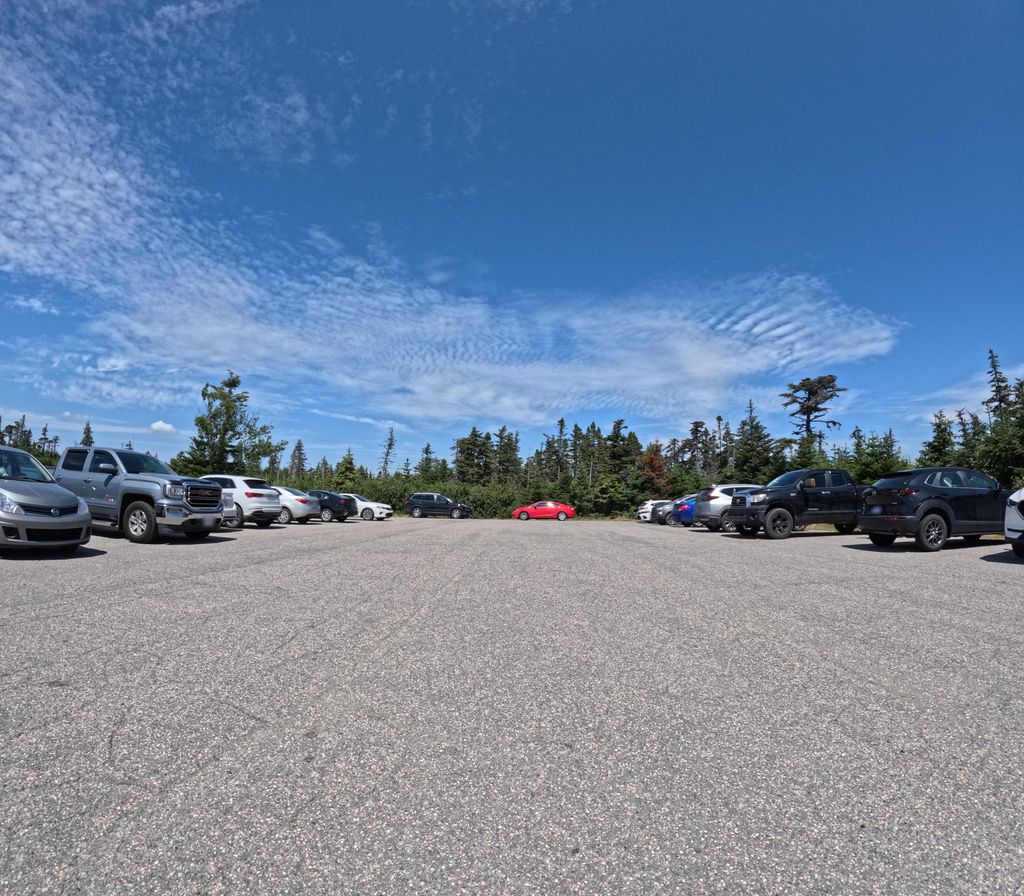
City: st_johns